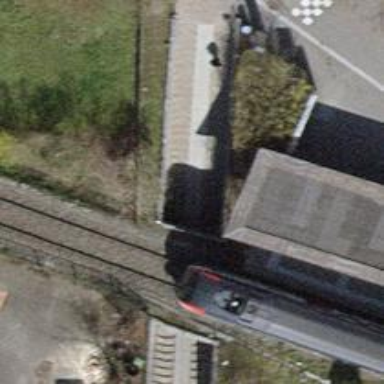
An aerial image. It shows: Tunnel footway.